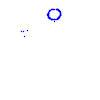
Particle: proton